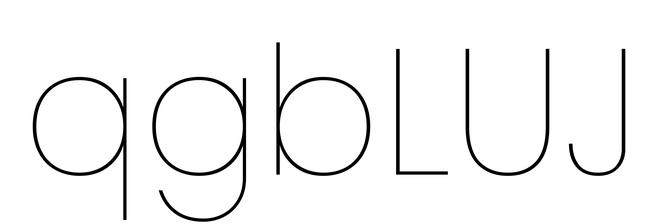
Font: Poppins-Thin